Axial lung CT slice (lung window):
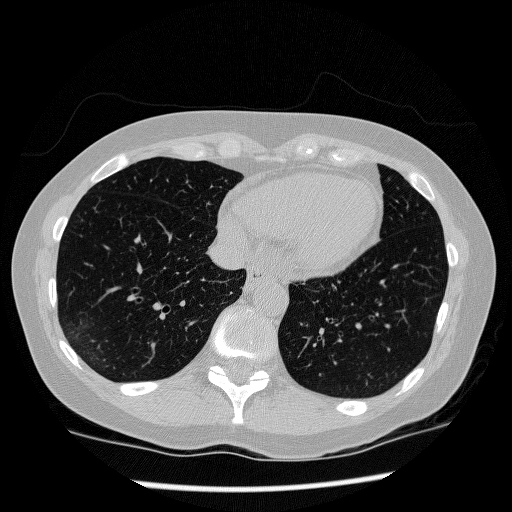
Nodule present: no